Question: I am trying to get a custom notification to work and although I have no issues with android 4.0 and upwards, I cannot get it to work correctly in 2.3.3 (API v10). Below is the result that I have:

As you can see the text is not visible, neither is the progress bar.
Below is the XML used for the RemoteView:
'''
<?xml version="1.0" encoding="utf-8"?>
<RelativeLayout xmlns:android="http://schemas.android.com/apk/res/android"
android:id="@+id/ongoing_notif_layout"
android:layout_width="fill_parent"
android:layout_height="fill_parent"
android:padding="10dp" >
<ImageView android:id="@+id/ongoing_notif_image"
android:contentDescription="@string/notif_contentDesc"
android:layout_width="wrap_content"
android:layout_height="fill_parent"
android:layout_alignParentLeft="true"
android:layout_marginRight="10dp"
android:textAppearance = "@android:style/TextAppearance.StatusBar.EventContent" />/>
<TextView android:id="@+id/ongoing_notif_title"
android:layout_width="wrap_content"
android:layout_height="wrap_content"
android:layout_toRightOf="@id/ongoing_notif_image"
android:textAppearance = "@android:style/TextAppearance.StatusBar.EventContent" />
<TextView android:id="@+id/ongoing_notif_text"
android:layout_width="wrap_content"
android:layout_height="wrap_content"
android:layout_toRightOf="@id/ongoing_notif_image"
android:layout_below="@id/ongoing_notif_title"
android:textAppearance = "@android:style/TextAppearance.StatusBar.EventContent" />
<ProgressBar
android:id="@+id/ongoing_notif_pgStatus"
style="?android:attr/progressBarStyleHorizontal"
android:layout_width="fill_parent"
android:layout_height="wrap_content"
android:layout_below="@id/ongoing_notif_text"
android:layout_toRightOf="@id/ongoing_notif_image"
android:textAppearance = "@android:style/TextAppearance.StatusBar.EventContent" /> />
</RelativeLayout>
'''
I have added the 'android:textApprearance' after following this suggestion <URL>
Still no success though. Please note that this works fine on Android 4.0 upwards.
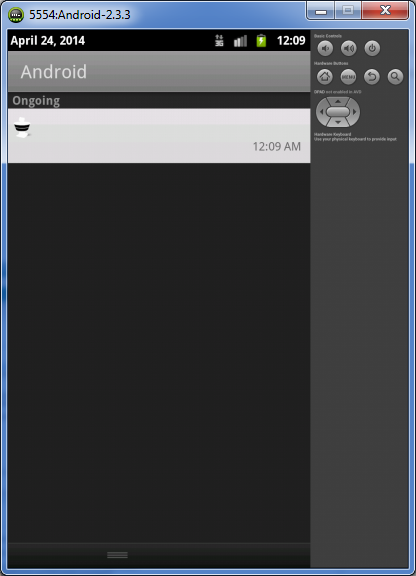
Answer: After spending many hours searching for it, I found the solution in another stackoverflow question and I though that I will post it here in case someone else comes across this question. The answer <URL>.